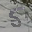
Label: 5